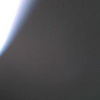
Label: space